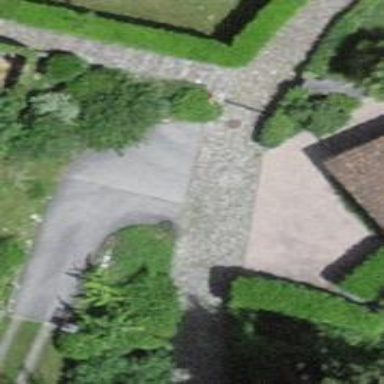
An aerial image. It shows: Residential road with cobblestone surface.